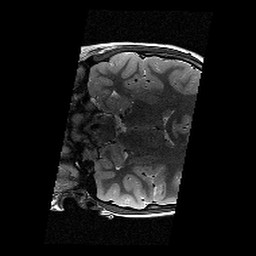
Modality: T2w
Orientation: coronal
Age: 9
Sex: female
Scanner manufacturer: siemens
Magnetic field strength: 3 T
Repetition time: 9.23 s
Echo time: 0.067 s